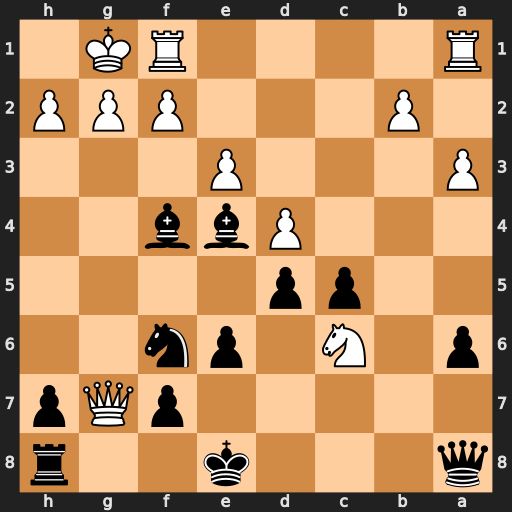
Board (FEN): q3k2r/5pQp/p1N1pn2/2pp4/3Pbb2/P3P3/1P3PPP/R4RK1
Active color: b
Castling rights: k
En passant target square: -
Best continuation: Rg8 Qxg8+ Nxg8